Question: I am new in JavaFx and I spend too much time trying to put radio button + textfield dynamically. After typing a number, I want to display my radio buttons and my TextFields in that way (blue and red ones)

But I got this:
<URL>
I tried with vbox, hbox, both of them, but it did not work!
Can anyone figure out the problem in my code please!!! Thanks for your help
'''
RadioButton[] btn = new RadioButton[100]; //our Collection to hold newly created Buttons
TextField[] xlist = new TextField[100]; //our Collection to hold newly created Buttons
TextField[] ylist = new TextField[100];
final ToggleGroup grpBtn = new ToggleGroup();
@FXML
private Group noeuds;
@FXML
private VBox vb2;
@FXML
private HBox hb2;
@FXML
public void addBtn(int i, RadioButton[] btn) {
btn[i] = new RadioButton();
btn[i].setText(String.valueOf(i + 1));
btn[i].setToggleGroup(grpBtn);
btn[i].setSelected(true);
btn[i].setTranslateX(-5);
btn[i].setTranslateY(-340);
btn[i].setPadding(new Insets(0, 0, 20, 20));
vb2.getChildren().add(btn[i]);
}
@FXML
public void addX(int i, TextField[] xlist) {
xlist[i] = new TextField();
xlist[i].setTranslateX(-80);
xlist[i].setTranslateY(40);
xlist[i].setStyle("-fx-background-color: red;");
xlist[i].setPrefSize(30, 30);
xlist[i].setTooltip(new Tooltip("X coordinate of " + (i + 1)));
hb2.getChildren().add(xlist[i]);
}
@FXML
public void addY(int i, TextField[] ylist) {
ylist[i] = new TextField();
ylist[i].setTranslateX(-78);
ylist[i].setTranslateY(40);
ylist[i].setStyle("-fx-background-color: blue;");
ylist[i].setPrefSize(30, 30);
ylist[i].setTooltip(new Tooltip("Y coordinate of" + (i + 1)));
hb2.getChildren().add(ylist[i]);
}
public void initialize(URL url, ResourceBundle rb) {
//some code
for (int i = 0; i < Integer.parseInt(nodeID.getText()); i++) {
addBtn(i, btn);
// System.out.println("jjjj"+btn.length);
addX(i, xlist);
// System.out.println("mmmm"+xlist.length);
addY(i, ylist);
}
}
'''
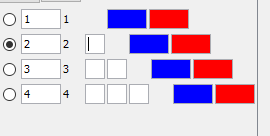
Answer: This little app might help give you a boost. Read over the code and try to get an understanding. I tried to make comments in the code.
'''
import javafx.application.Application;
import javafx.scene.Scene;
import javafx.scene.control.Label;
import javafx.scene.control.RadioButton;
import javafx.scene.control.TextField;
import javafx.scene.layout.AnchorPane;
import javafx.scene.layout.HBox;
import javafx.scene.layout.VBox;
import javafx.stage.Stage;
/**
*
* @author blj0011
*/
public class JavaFXApplication7 extends Application {
@Override
public void start(Stage primaryStage) {
AnchorPane root = new AnchorPane();
VBox vbox1 = new VBox();
vbox1.setSpacing(5);//Set vbox spacing
//Handles the number of row to be added to the vbox
for(int i = 0; i < 4; i++)
{
vbox1.getChildren().add(addNewRow(i));
}
root.getChildren().add(vbox1);
Scene scene = new Scene(root, 300, 250);
primaryStage.setTitle("Hello World!");
primaryStage.setScene(scene);
primaryStage.show();
}
/**
* @param args the command line arguments
*/
public static void main(String[] args) {
launch(args);
}
//Method creates all the nodes for a new row.
HBox addNewRow(int rowNumber)
{
//Create nodes and adding correct spaceing
HBox hbox = new HBox();
hbox.setSpacing(5);
RadioButton radioButton = new RadioButton();
radioButton.setPrefHeight(25);
TextField textField = new TextField();
textField.setPrefWidth(40);
Label label = new Label(Integer.toString(rowNumber + 1));
label.setPrefHeight(25);
HBox trailingHBox = new HBox();
trailingHBox.setSpacing(5);
hbox.getChildren().addAll(radioButton, textField, label, trailingHBox);
//Event handler on textfield. Add right about of trailing textfields
textField.setOnKeyReleased((event)->{
if(textField.getText().trim().length() > 0 && Integer.parseInt(textField.getText()) > 0)//If textfield has some value greater than zero. I didn't catch for non integers
{
int tempInt = Integer.parseInt(textField.getText());
//clear trailingHBox so that new Trailing hbox can be added
if(trailingHBox.getChildren().size() > 0)
{
trailingHBox.getChildren().clear();
}
//add the correct number of textFields.
for(int i = 0; i < tempInt - 1; i++)
{
TextField tempTextField = new TextField();
tempTextField.setPrefWidth(20);
trailingHBox.getChildren().add(tempTextField);
}
//add the blue and red textfields
TextField textFieldBlue = new TextField();
textFieldBlue.setPrefWidth(40);
textFieldBlue.setStyle("-fx-background-color: BLUE");
TextField textFieldRed = new TextField();
textFieldRed.setPrefWidth(40);
textFieldRed.setStyle("-fx-background-color: RED");
trailingHBox.getChildren().addAll(textFieldBlue, textFieldRed);
}
else{
trailingHBox.getChildren().clear();//clear traingHbox if it's has no value
}
});
return hbox;
}
}
'''
<URL>
<URL>